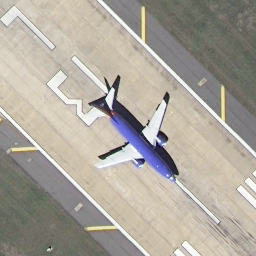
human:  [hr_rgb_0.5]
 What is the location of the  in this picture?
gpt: center